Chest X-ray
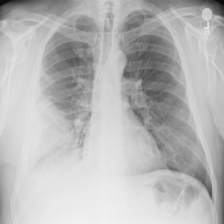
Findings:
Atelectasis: negative
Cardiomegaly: negative
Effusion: negative
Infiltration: negative
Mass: positive
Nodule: negative
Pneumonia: negative
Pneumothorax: negative
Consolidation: negative
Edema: negative
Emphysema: negative
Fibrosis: negative
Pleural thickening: negative
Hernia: negative